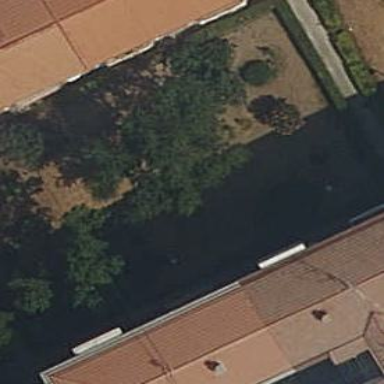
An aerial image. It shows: Garden with kerb barrier.